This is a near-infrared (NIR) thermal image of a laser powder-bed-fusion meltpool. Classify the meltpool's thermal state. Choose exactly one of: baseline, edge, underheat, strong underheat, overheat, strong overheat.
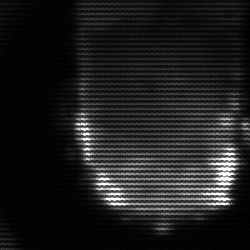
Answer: baseline